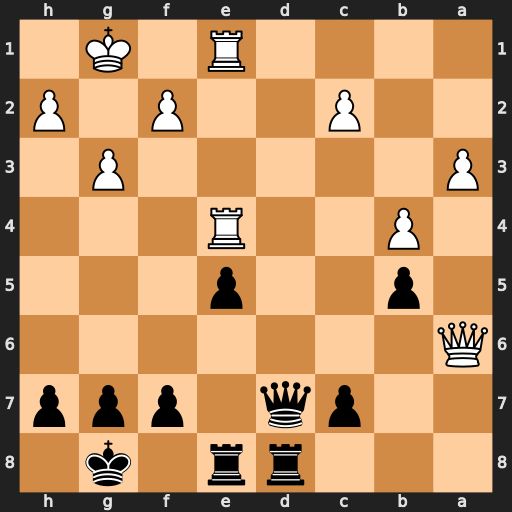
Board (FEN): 3rr1k1/2pq1ppp/Q7/1p2p3/1P2R3/P5P1/2P2P1P/4R1K1
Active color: b
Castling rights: -
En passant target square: -
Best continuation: Ra8 Qb7 Reb8 Qxa8 Rxa8